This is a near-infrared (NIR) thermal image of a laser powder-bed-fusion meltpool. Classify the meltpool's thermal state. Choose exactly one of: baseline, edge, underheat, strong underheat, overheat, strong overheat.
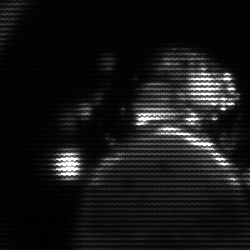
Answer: baseline